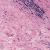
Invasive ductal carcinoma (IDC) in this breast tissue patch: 0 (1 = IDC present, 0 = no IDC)